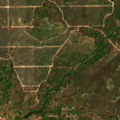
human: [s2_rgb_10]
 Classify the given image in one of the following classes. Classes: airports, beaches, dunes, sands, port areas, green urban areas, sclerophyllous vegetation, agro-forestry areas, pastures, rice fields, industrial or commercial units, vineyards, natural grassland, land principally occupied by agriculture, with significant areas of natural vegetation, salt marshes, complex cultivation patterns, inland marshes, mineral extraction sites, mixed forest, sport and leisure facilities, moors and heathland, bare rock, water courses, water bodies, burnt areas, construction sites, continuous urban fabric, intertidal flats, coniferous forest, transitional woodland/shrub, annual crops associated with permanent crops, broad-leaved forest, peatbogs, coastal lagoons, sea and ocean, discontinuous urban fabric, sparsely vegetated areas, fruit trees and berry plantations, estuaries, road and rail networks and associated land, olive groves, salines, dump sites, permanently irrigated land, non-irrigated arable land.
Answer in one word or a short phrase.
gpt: continuous urban fabric